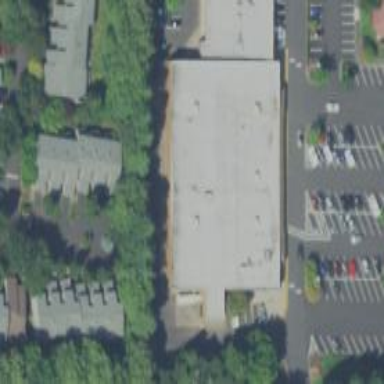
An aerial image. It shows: Retail building housing department store.